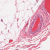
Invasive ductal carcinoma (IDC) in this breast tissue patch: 0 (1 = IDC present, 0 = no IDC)